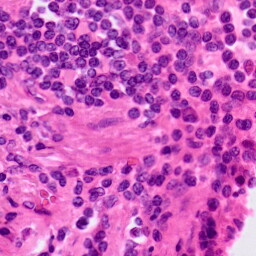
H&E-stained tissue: Lung